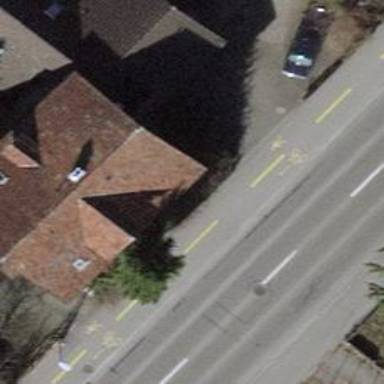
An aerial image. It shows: Asphalt sidewalk with separate asphalt cycleway.